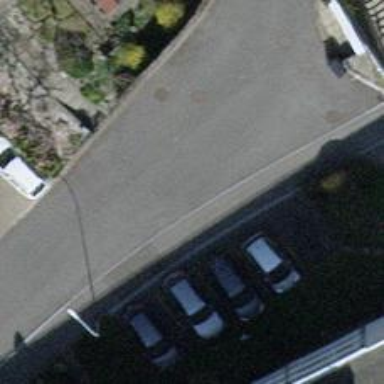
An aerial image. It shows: Sidewalk along the footway.